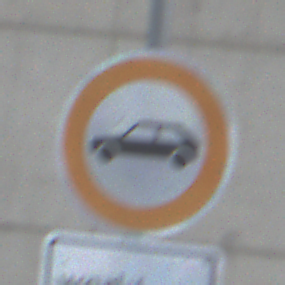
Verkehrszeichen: VerbotPersonenkraftwagen
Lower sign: ZeitangabenMitBeschraenkungAufWochentage1
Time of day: MorningAfternoon
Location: Outdoor (Urban)
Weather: PartlyCloudy
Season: NotSpecified
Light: Natural